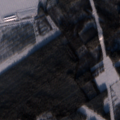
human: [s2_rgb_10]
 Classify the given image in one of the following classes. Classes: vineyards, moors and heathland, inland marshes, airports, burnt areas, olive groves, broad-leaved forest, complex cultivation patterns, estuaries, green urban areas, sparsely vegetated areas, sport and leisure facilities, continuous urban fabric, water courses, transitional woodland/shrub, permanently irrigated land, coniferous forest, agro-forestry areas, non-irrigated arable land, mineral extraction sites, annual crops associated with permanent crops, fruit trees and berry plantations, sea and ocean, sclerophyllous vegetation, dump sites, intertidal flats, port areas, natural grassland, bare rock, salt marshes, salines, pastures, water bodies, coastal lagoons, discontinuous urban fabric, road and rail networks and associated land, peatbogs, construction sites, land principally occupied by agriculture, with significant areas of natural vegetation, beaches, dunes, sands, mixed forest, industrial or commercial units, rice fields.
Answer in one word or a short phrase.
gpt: broad-leaved forest, coniferous forest, mixed forest, transitional woodland/shrub